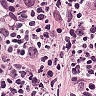
Metastatic tissue present: yes